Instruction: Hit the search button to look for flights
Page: home
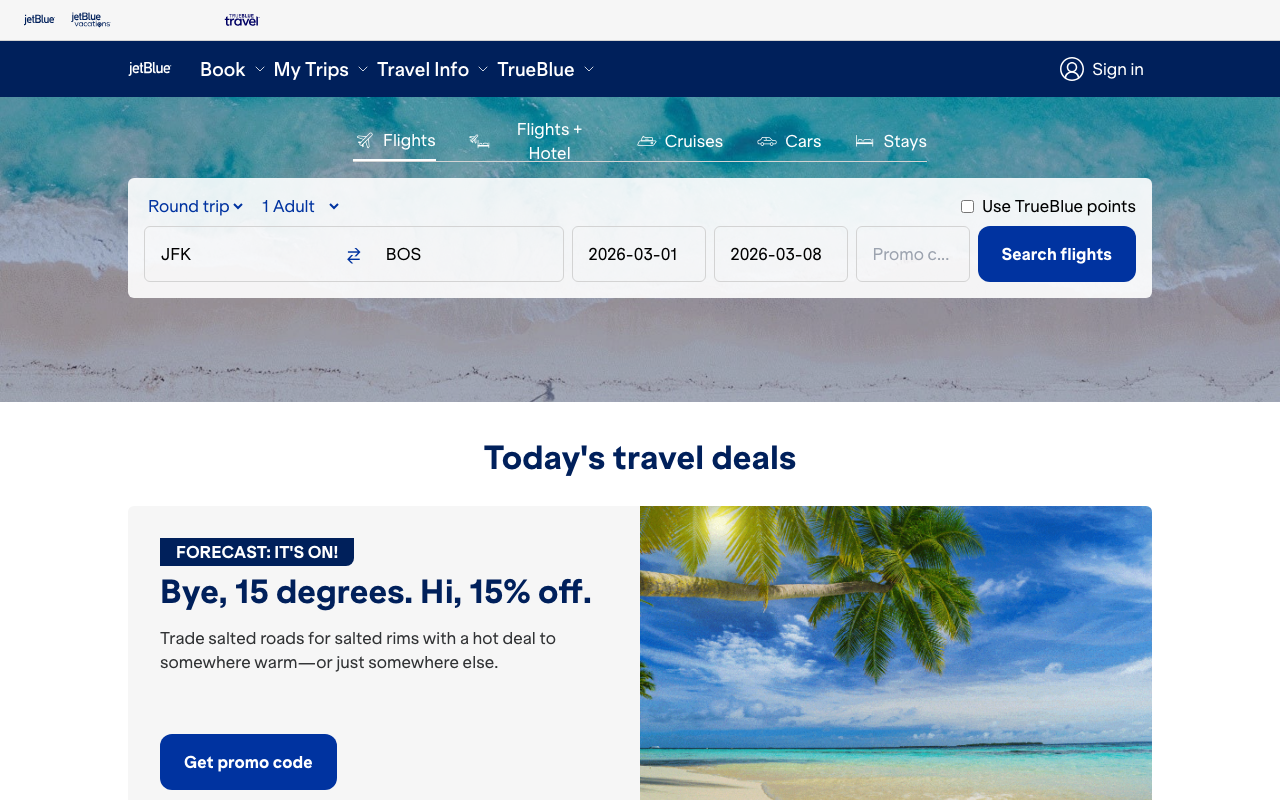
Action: click